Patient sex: F
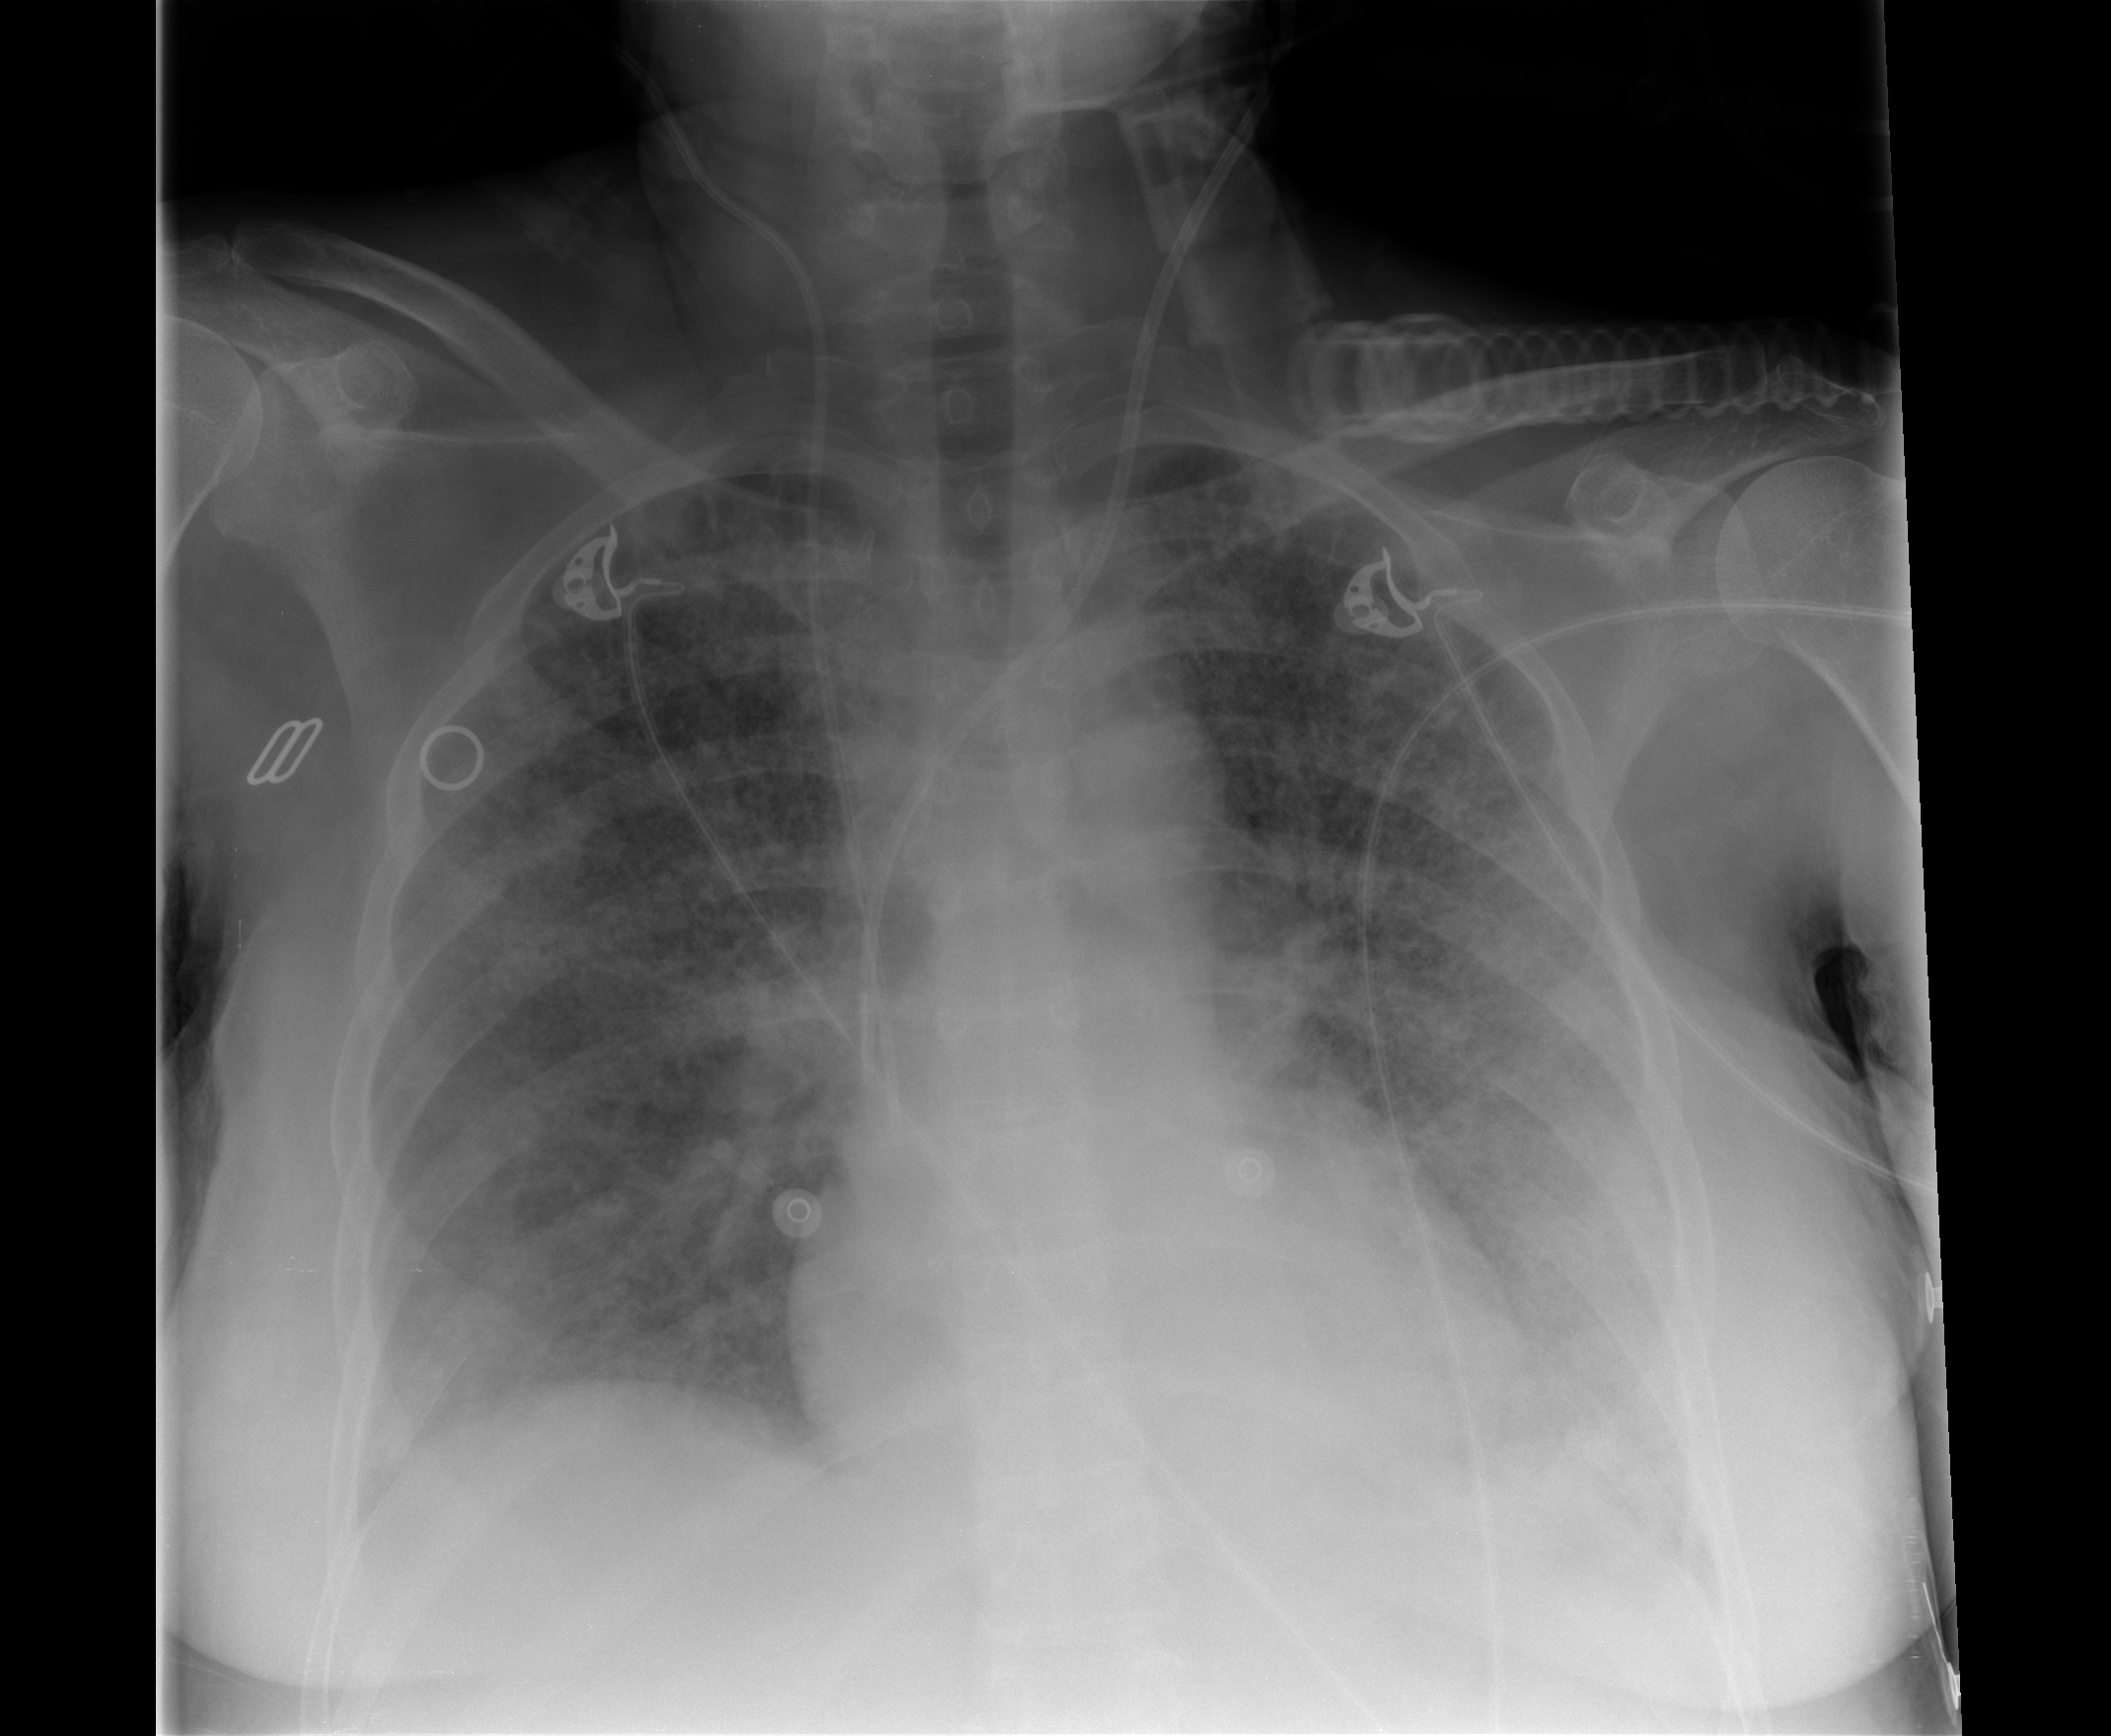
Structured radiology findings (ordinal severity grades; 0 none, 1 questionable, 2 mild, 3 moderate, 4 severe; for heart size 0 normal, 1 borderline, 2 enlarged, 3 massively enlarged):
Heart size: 0
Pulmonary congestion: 1
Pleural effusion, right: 0
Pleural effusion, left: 0
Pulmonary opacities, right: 3
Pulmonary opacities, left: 3
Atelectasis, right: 2
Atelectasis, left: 2